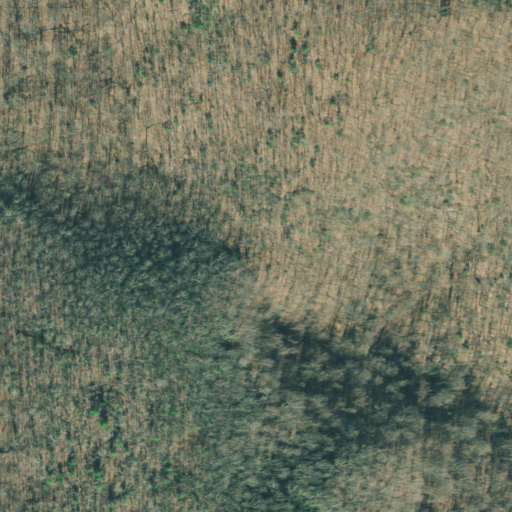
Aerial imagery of gap in Georgia named Frozen Gap containing only deciduous forest